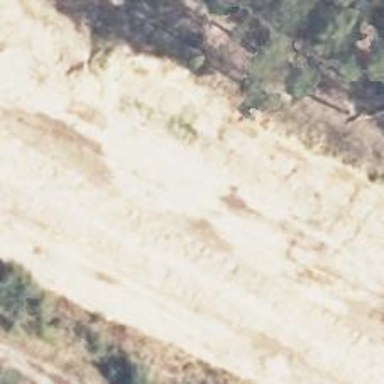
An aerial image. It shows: Abandoned spur railway.